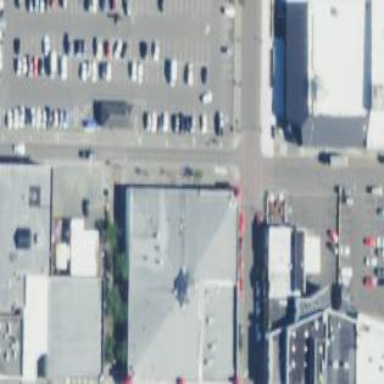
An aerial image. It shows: Mall building.